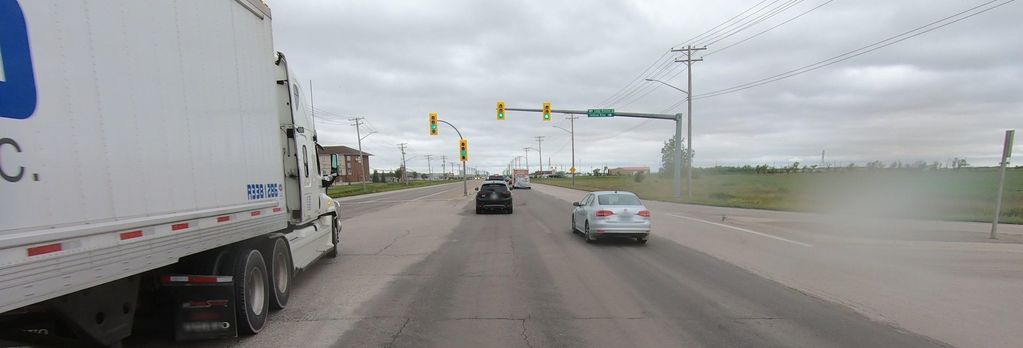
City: winnipeg